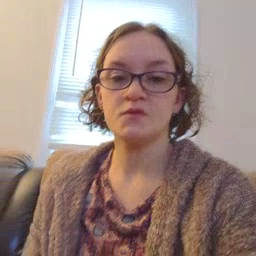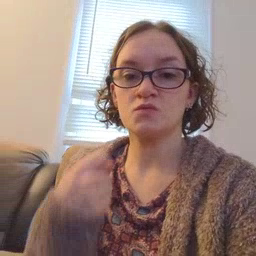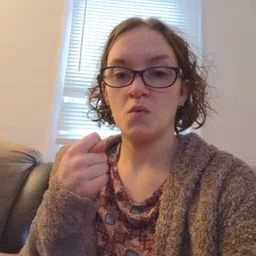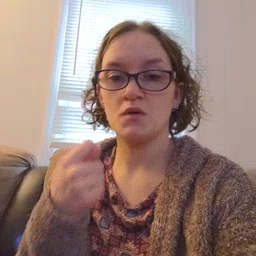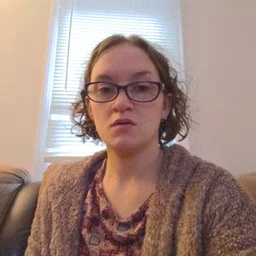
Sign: toy